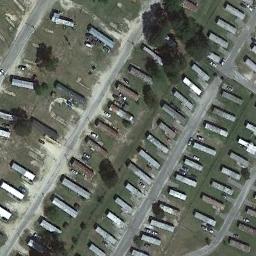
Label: mobile_home_park